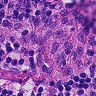
Metastatic tissue present: no